Field crop: tomato
Growth stage: 1
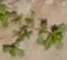
Species: portulaca